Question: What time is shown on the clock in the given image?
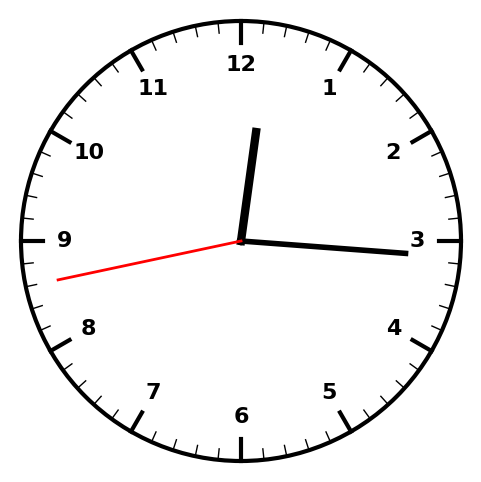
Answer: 12:15:43